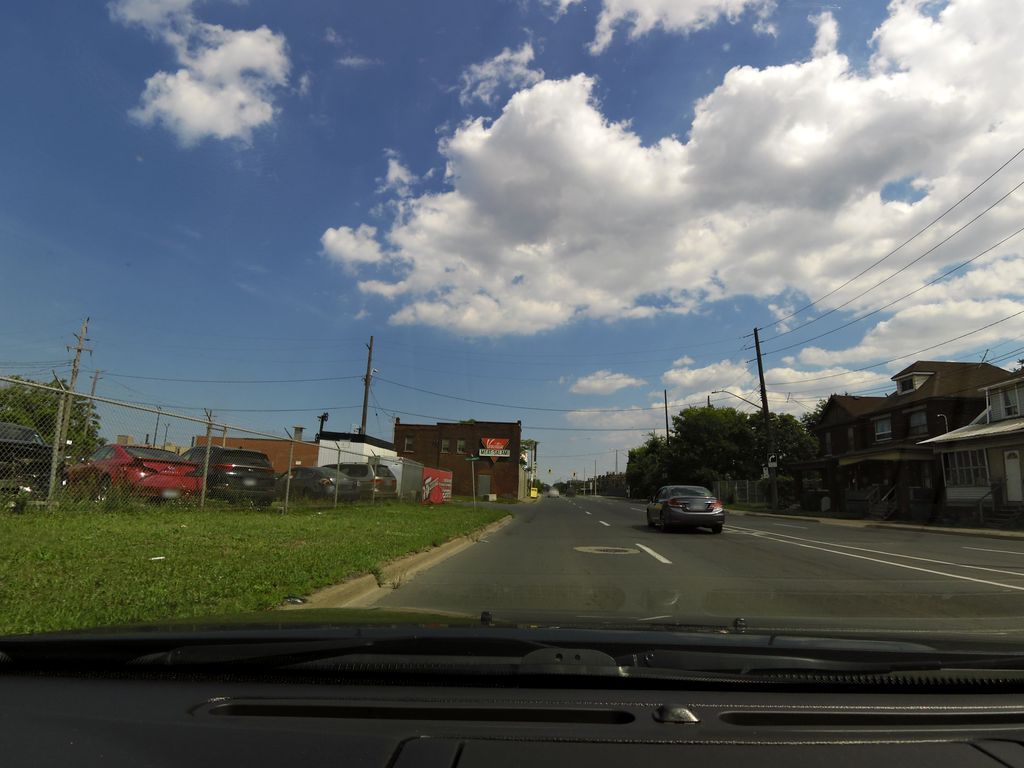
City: hamilton